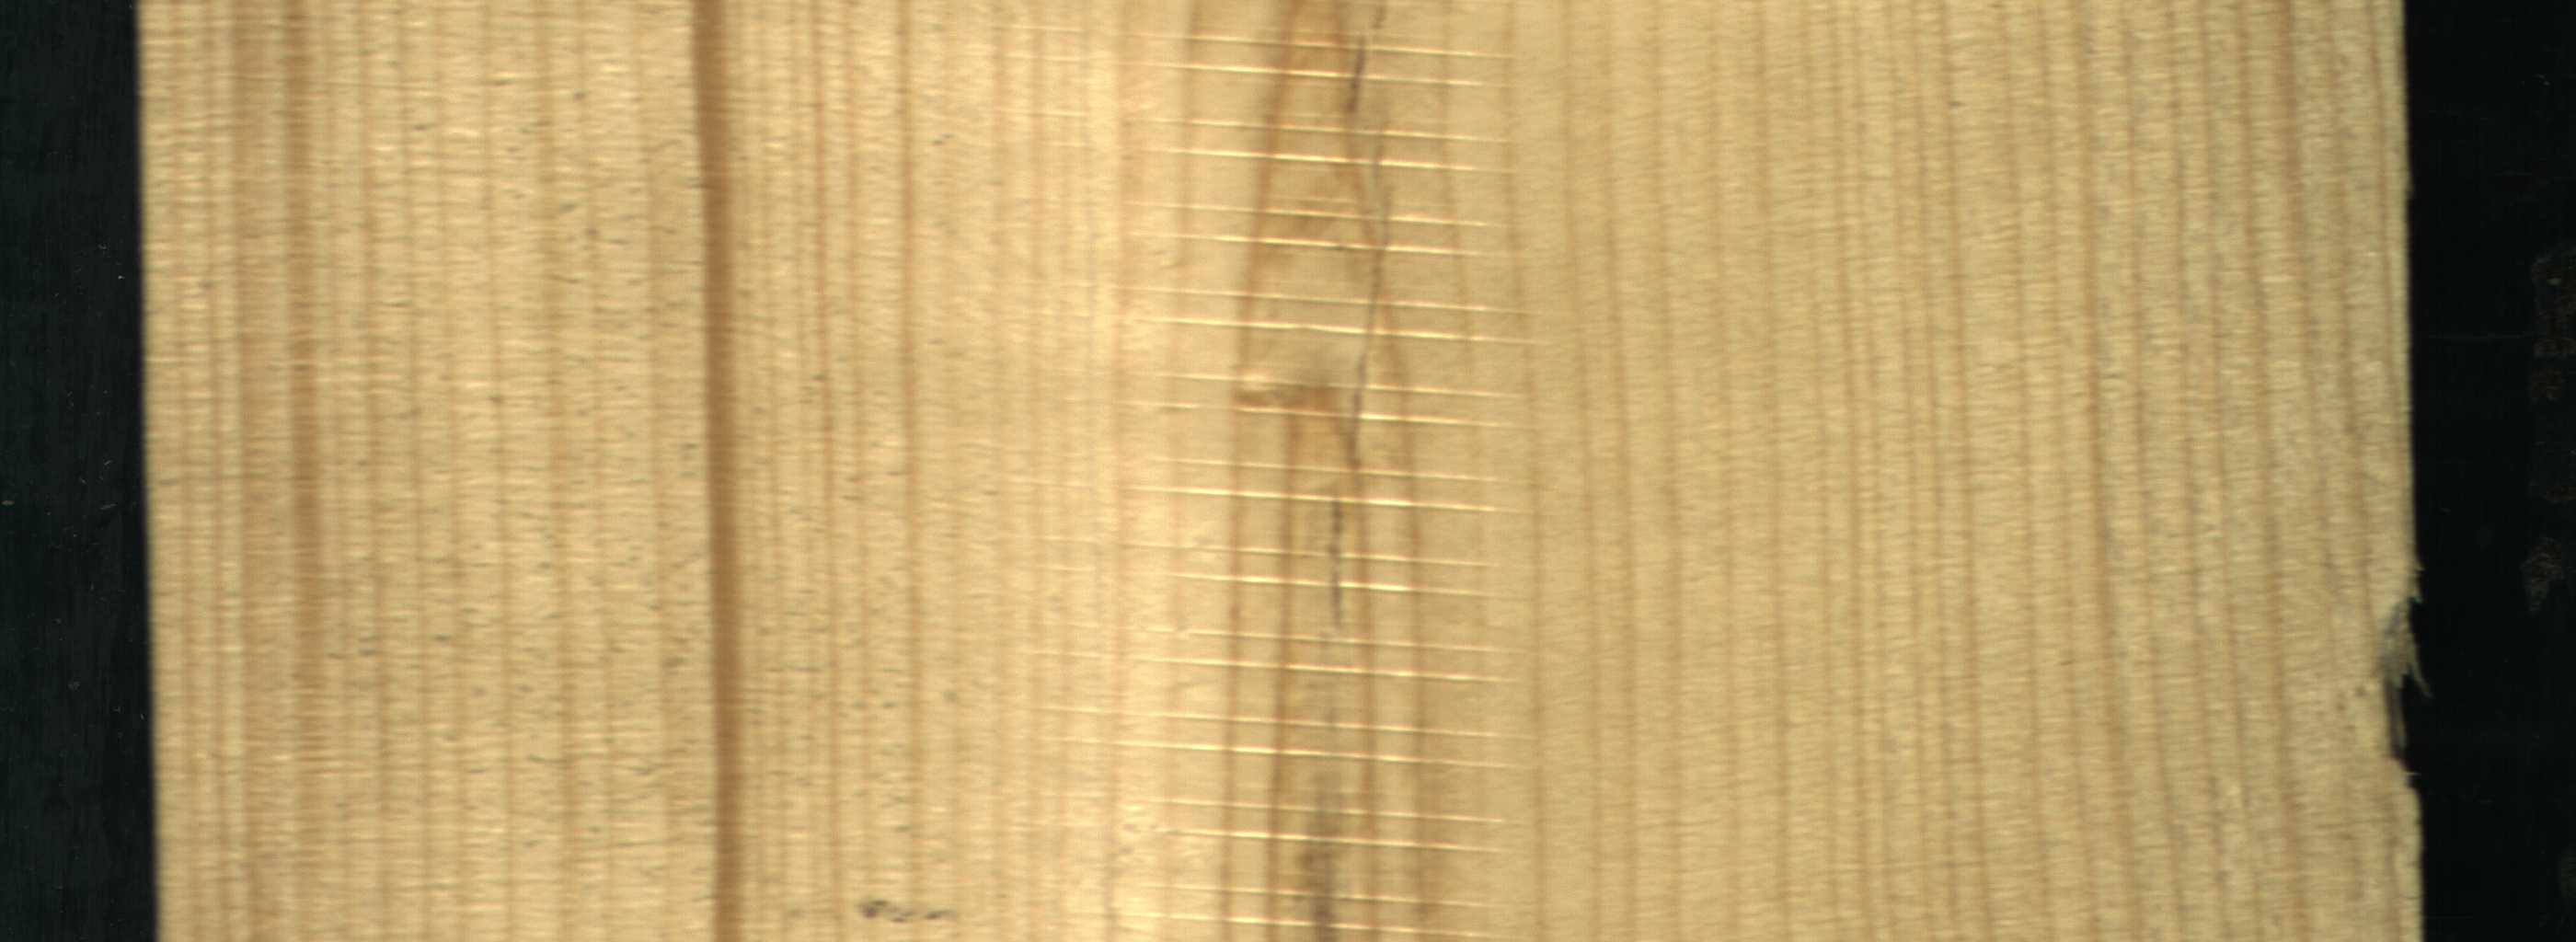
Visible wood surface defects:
Crack
Crack
Crack